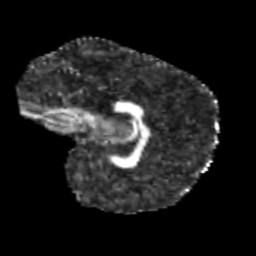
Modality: FA
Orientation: sagittal
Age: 11
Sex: male
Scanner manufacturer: siemens
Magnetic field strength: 3 T
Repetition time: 3.8 s
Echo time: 0.07 s